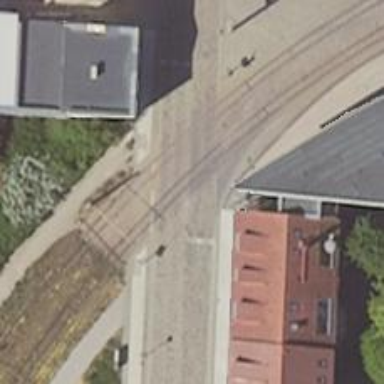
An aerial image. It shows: Railway level crossing.